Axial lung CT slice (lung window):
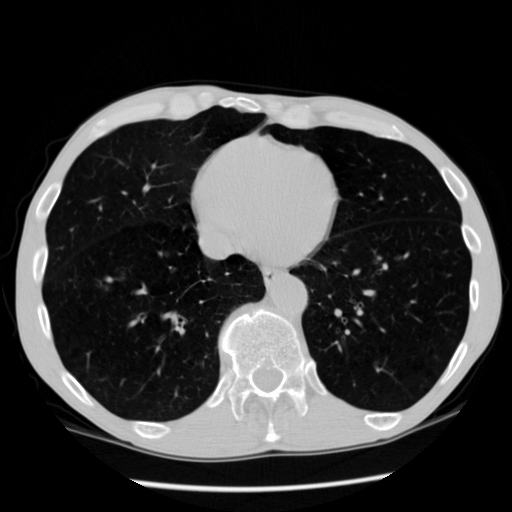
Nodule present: no